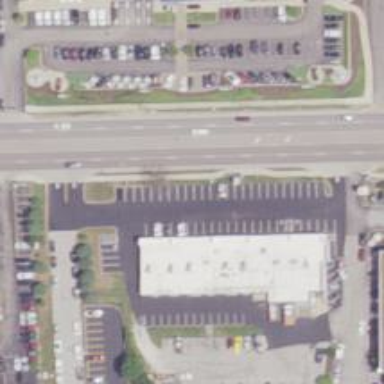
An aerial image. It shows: Retail area.